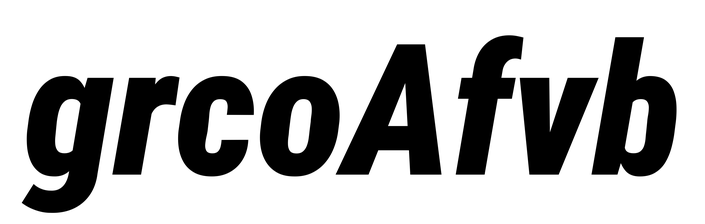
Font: Roboto-Italic_Condensed_Black_Italic